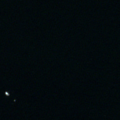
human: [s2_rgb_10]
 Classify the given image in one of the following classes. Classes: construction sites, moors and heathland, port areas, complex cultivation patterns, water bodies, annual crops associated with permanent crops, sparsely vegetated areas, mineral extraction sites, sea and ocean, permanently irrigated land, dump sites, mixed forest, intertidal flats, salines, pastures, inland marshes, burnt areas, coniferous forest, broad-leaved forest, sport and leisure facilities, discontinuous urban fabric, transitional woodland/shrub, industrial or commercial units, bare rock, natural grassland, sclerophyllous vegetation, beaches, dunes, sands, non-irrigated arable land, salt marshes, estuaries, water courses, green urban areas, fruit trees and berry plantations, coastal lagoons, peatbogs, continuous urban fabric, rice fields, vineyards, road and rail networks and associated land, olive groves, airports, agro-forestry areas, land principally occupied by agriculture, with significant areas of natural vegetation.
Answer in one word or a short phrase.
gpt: sea and ocean